Question: I have this gridpanel:
'''
<ext:GridPanel ID="GridPanel1" runat="server" Width="300px" Height="200px" Header="false">
<Store>
<ext:Store ID="Store1" runat="server">
<Model>
<ext:Model ID="Model1" runat="server">
<Fields>
<ext:ModelField Name="Name" Type="String" />
</Fields>
</ext:Model>
</Model>
</ext:Store>
</Store>
<ColumnModel>
<Columns>
<ext:ComponentColumn ID="comColName" runat="server" Flex="1" Text="Name">
<Component>
<ext:Container ID="container" runat="server" Layout="HBoxLayout">
<Items>
<ext:TextField ID="txt1" runat="server" Flex="1"></ext:TextField>
<ext:Button ID="btn1" runat="server" Width="22px" Icon="Add">
</ext:Button>
</Items>
</ext:Container>
</Component>
</ext:ComponentColumn>
</Columns>
</ColumnModel>
</ext:GridPanel>
'''
And the code behind is:
'''
protected void Page_Load(object sender, EventArgs e)
{
this.Store1.DataSource = new object[] {
new object[] {},
new object[] {},
new object[] {},
new object[] {},
new object[] {},
new object[] {}
};
this.Store1.DataBind();
}
'''
The screenshot looks like:

What i want to do is display only the textfields at start, then display the add button at right when a textfield is clicked. All other buttons should be hidden at that time.
How can I do this?I want to achieve this using client side scripting. Please help. Hiding another column while editing a column cell might work as well. Thank you.
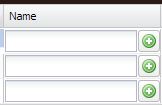
Answer: '''
<%@ Page Language="C#" %>
<%@ Register Assembly="Ext.Net" Namespace="Ext.Net" TagPrefix="ext" %>
<script runat="server">
protected void Page_Load(object sender, EventArgs e)
{
if (!X.IsAjaxRequest)
{
this.Store1.DataSource = new object[]
{
new object[] {},
new object[] {},
new object[] {}
};
}
}
</script>
<!DOCTYPE html>
<html>
<head runat="server">
<title>Ext.NET v2 Example</title>
</head>
<body>
<form runat="server">
<ext:ResourceManager runat="server" />
<ext:GridPanel
runat="server"
Width="300"
Height="200">
<Store>
<ext:Store ID="Store1" runat="server">
<Model>
<ext:Model runat="server">
<Fields>
<ext:ModelField Name="Name" />
</Fields>
</ext:Model>
</Model>
</ext:Store>
</Store>
<ColumnModel>
<Columns>
<ext:ComponentColumn runat="server" Flex="1" Text="Name">
<Component>
<ext:Container runat="server" Layout="HBoxLayout">
<Items>
<ext:TextField runat="server" Flex="1">
<Listeners>
<Focus Handler="this.ownerCt.getComponent('AddButton').show();" />
<Blur Handler="this.ownerCt.getComponent('AddButton').hide();" />
</Listeners>
</ext:TextField>
<ext:Button
runat="server"
ItemID="AddButton"
Width="22"
Icon="Add"
Hidden="true" />
</Items>
</ext:Container>
</Component>
</ext:ComponentColumn>
</Columns>
</ColumnModel>
</ext:GridPanel>
</form>
</body>
</html>
'''
By the way, there is a TextField's RightButtons collection which you might want to use instead. Here is an <URL>.